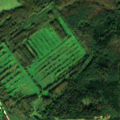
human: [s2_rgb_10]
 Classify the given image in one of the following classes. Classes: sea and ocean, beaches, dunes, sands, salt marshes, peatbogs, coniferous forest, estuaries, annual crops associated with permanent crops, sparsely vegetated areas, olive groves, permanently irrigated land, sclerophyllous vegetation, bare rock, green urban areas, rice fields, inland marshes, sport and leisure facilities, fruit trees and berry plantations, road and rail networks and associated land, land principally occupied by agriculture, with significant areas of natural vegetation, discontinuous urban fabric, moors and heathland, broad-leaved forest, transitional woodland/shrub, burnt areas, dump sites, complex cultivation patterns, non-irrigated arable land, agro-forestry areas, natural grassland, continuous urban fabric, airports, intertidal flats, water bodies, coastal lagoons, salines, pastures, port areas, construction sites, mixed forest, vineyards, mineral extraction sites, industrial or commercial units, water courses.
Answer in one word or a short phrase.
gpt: non-irrigated arable land, pastures, complex cultivation patterns, broad-leaved forest, mixed forest, transitional woodland/shrub